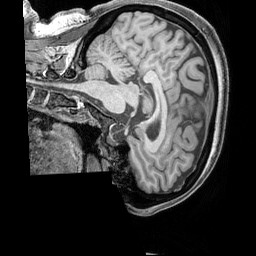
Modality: T1w
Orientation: sagittal
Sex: female
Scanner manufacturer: siemens
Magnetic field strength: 3 T
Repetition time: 2.3 s
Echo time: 0.00226 s